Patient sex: F
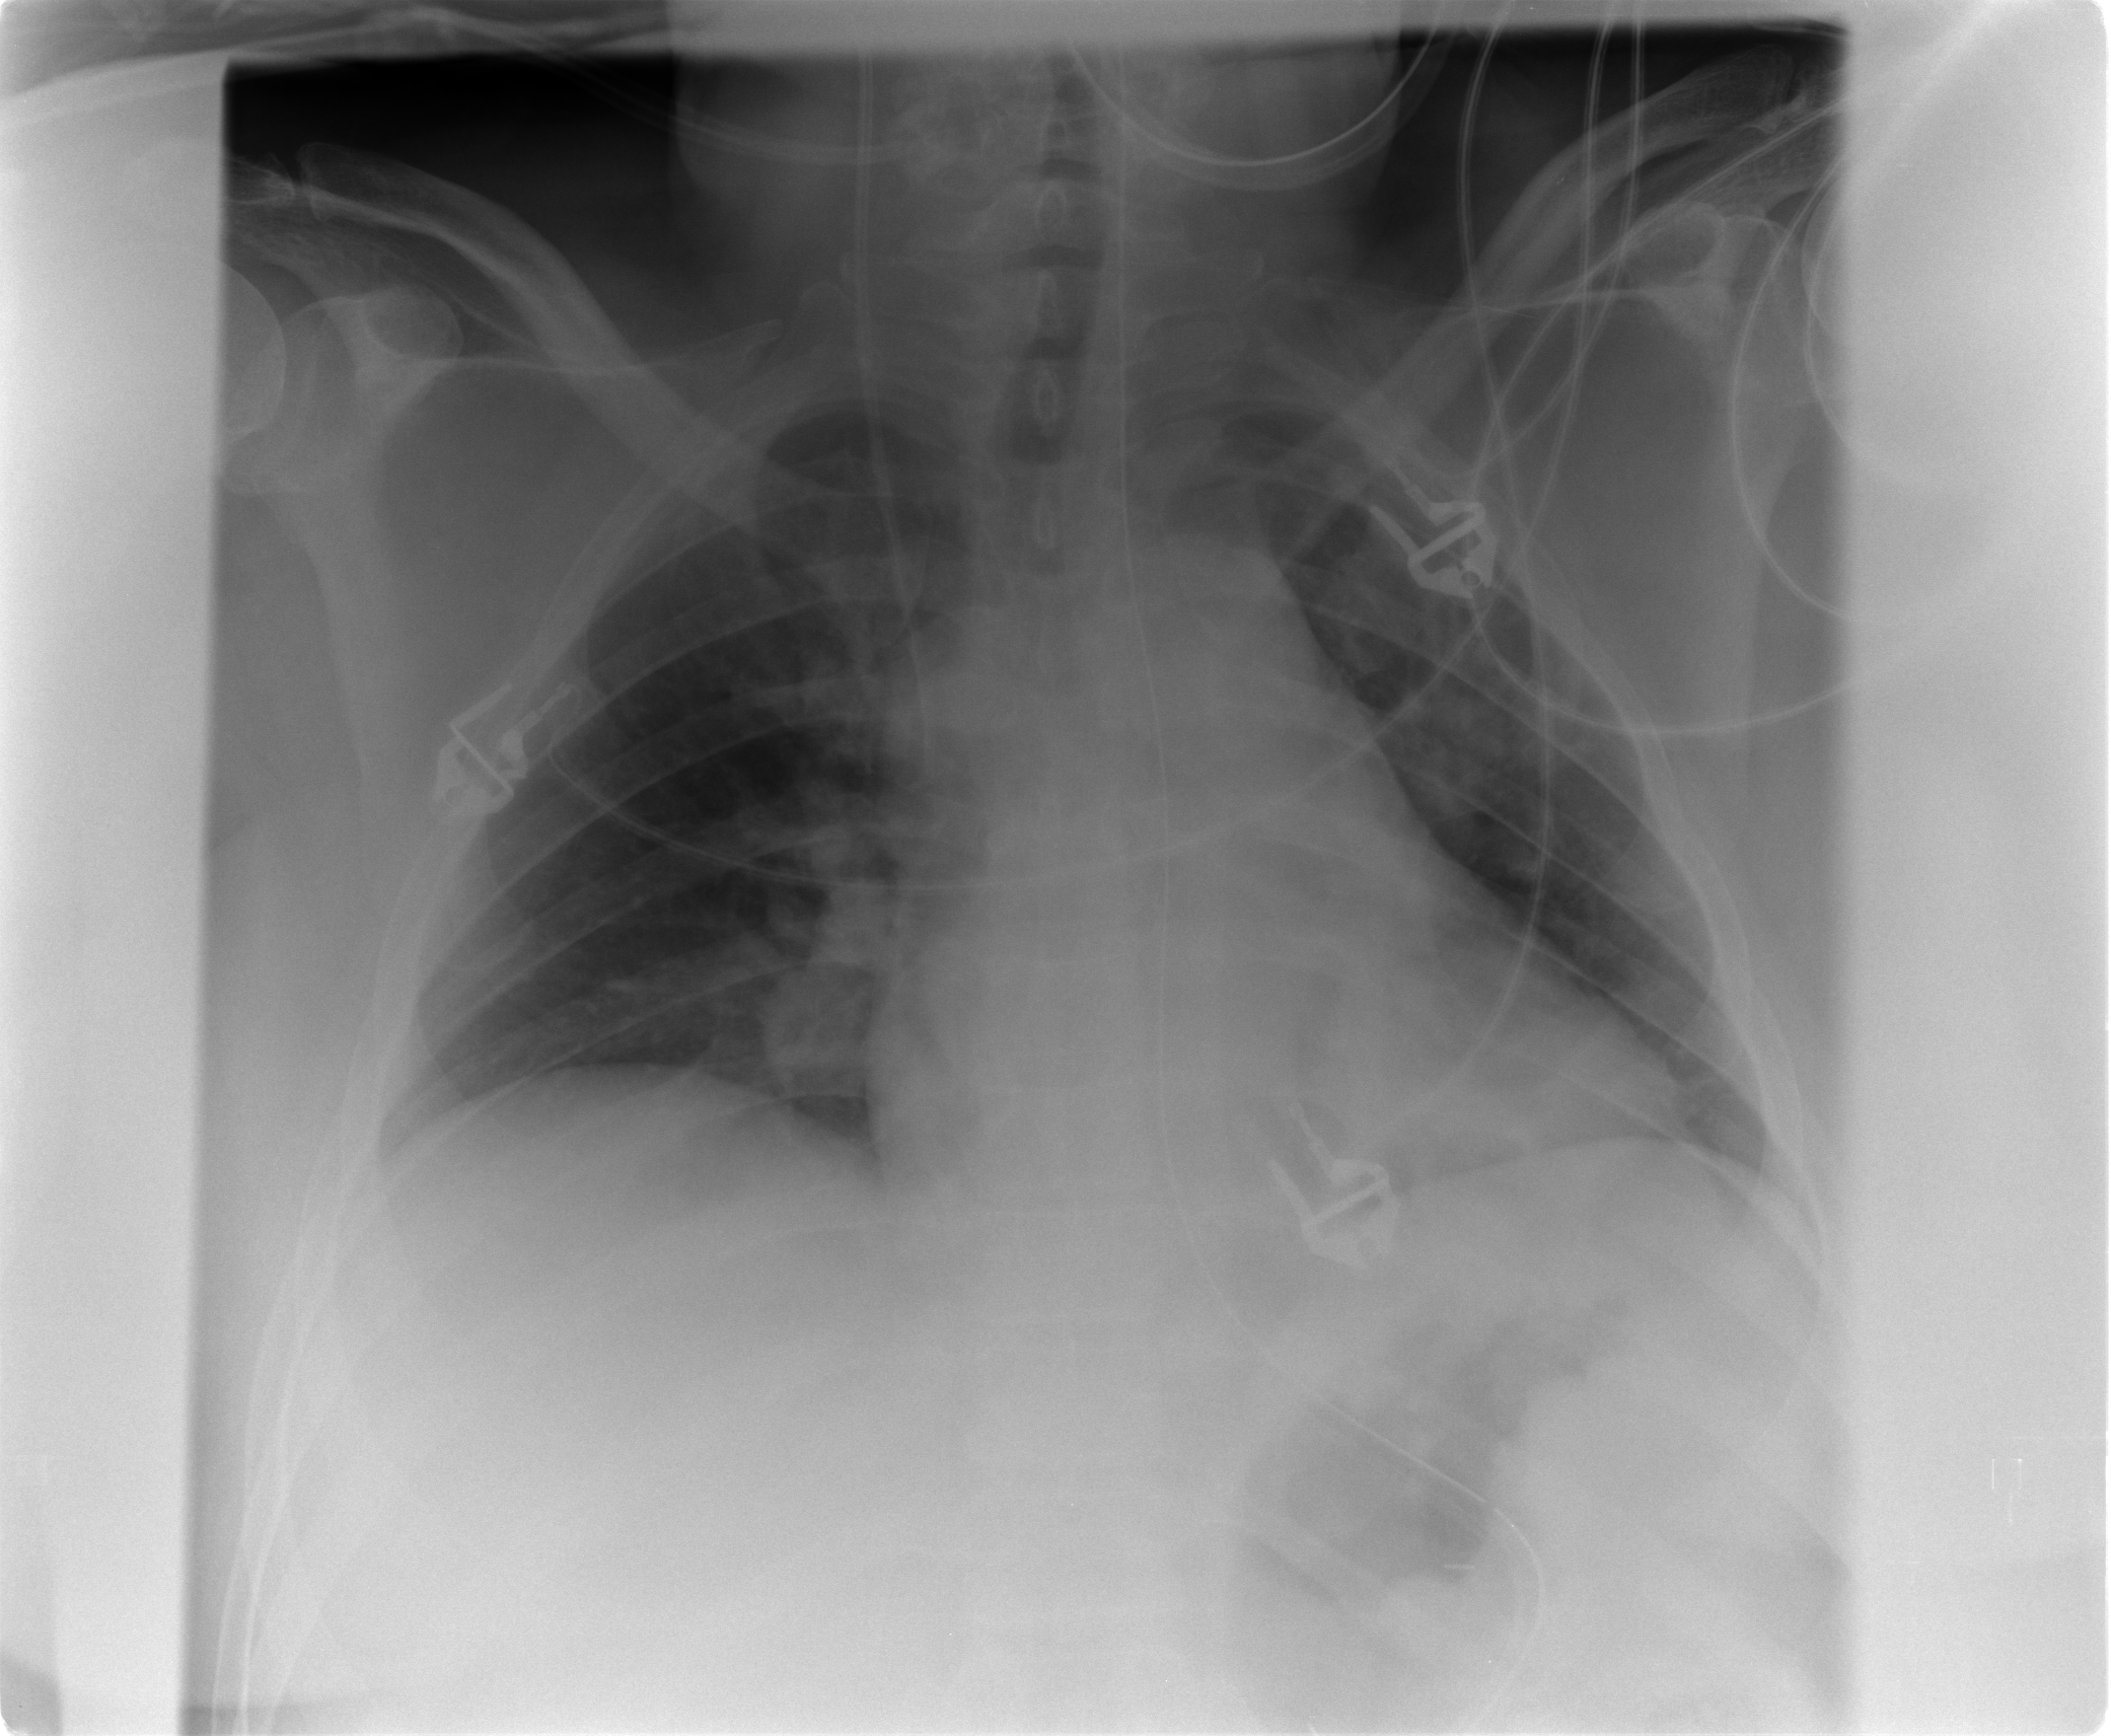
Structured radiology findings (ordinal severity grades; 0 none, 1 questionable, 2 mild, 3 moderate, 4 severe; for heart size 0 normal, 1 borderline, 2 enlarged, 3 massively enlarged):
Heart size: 0
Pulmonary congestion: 2
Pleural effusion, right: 0
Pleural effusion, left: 0
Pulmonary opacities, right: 0
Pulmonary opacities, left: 0
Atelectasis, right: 0
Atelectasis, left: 2